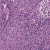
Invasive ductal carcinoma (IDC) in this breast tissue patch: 1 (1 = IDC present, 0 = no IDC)